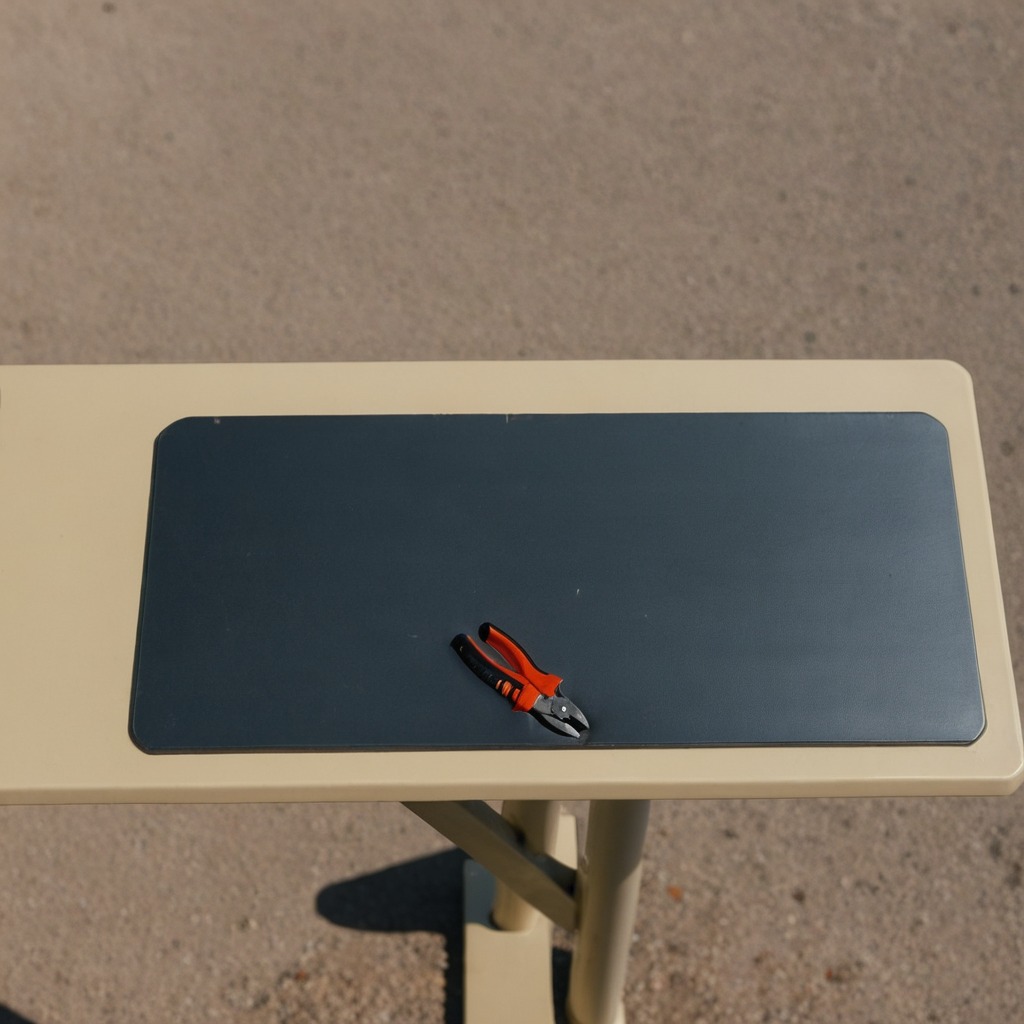
A plier lies on a textured surface.